Field crop: maize
Growth stage: 2
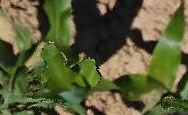
Species: maize